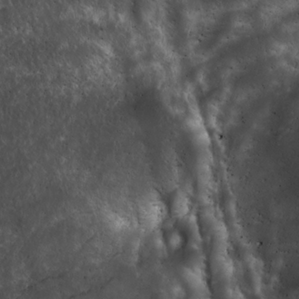
Label: non_frost